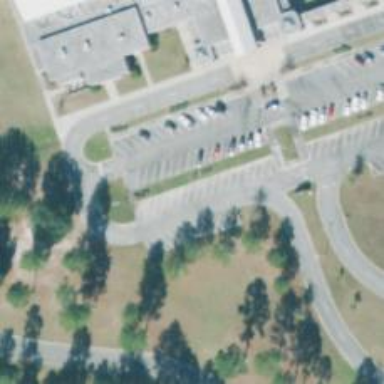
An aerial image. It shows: Parking space.